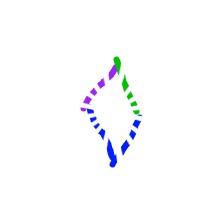
Shape: rhombus